Question: I've created a 'FULLTEXT' index ...
'''
ALTER TABLE pads ADD FULLTEXT search (Keywords, ProgramName, English45)
'''
ProgramName is a Varchar however, even if I don't add that in the index I still get no results. In my list of indexes Cardinality is 1 for this index.
Heres the query I'm using.
'''
select PadID from Pads WHERE MATCH(keywords,ProgramName,English45)
AGAINST('games')
'''
However, this is my goal.
'''
select PadID from Pads WHERE MATCH(keywords,ProgramName,English45)
AGAINST('games') AND RemovemeDate = '2001-01-01 00:00:00'
ORDER BY VersionAddDate DESC
'''
Here's my Pads Table fields.

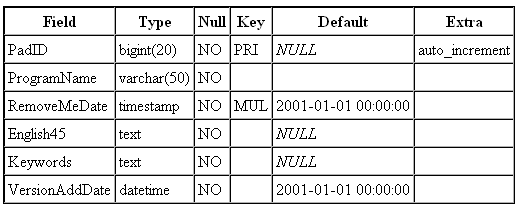
Answer: I guess, you can try
'''
MATCH(keywords,ProgramName,English45)
AGAINST('games' in boolean mode)
'''
> A natural language search interprets the search string as a phrase in natural human language (a phrase in free text). There are no special operators. The stopword list applies. In addition, words that are present in 50% or more of the rows are considered common and do not match. Full-text searches are natural language searches if no modifier is given.
> A boolean search interprets the search string using the rules of a special query language. The string contains the words to search for. It can also contain operators that specify requirements such that a word must be present or absent in matching rows, or that it should be weighted higher or lower than usual. Common words such as "some" or "then" are stopwords and do not match if present in the search string. The IN BOOLEAN MODE modifier specifies a boolean search